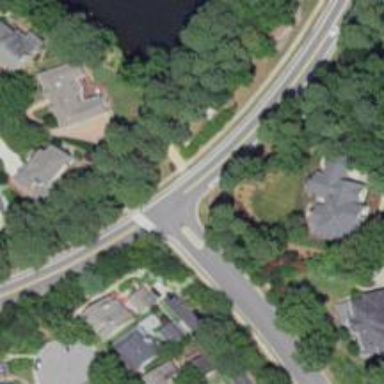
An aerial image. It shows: Residential road with asphalt surface and separate sidewalk.